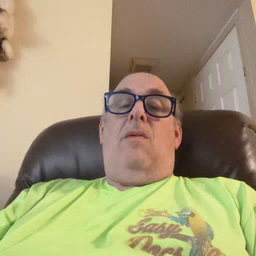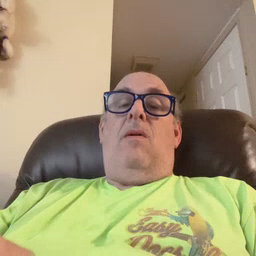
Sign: for